Question: I need to select text from '<BLOCK_START>' to '<BLOCK_END>'. How can I do it?

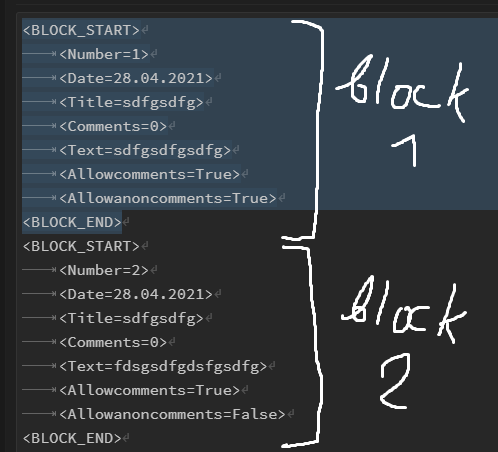
Answer: '''
(?s)<BLOCK_START>.*?<BLOCK_END>
'''
where '.*?' means "zero or more characters", the '?' stands for "as less as possible" and '(?s)' makes the '.' match also line breaks and carriage returns.
See a demo <URL>.